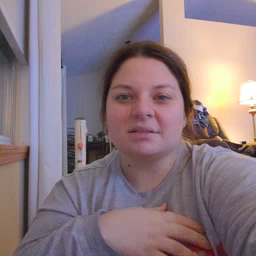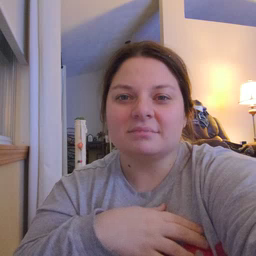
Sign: jeans